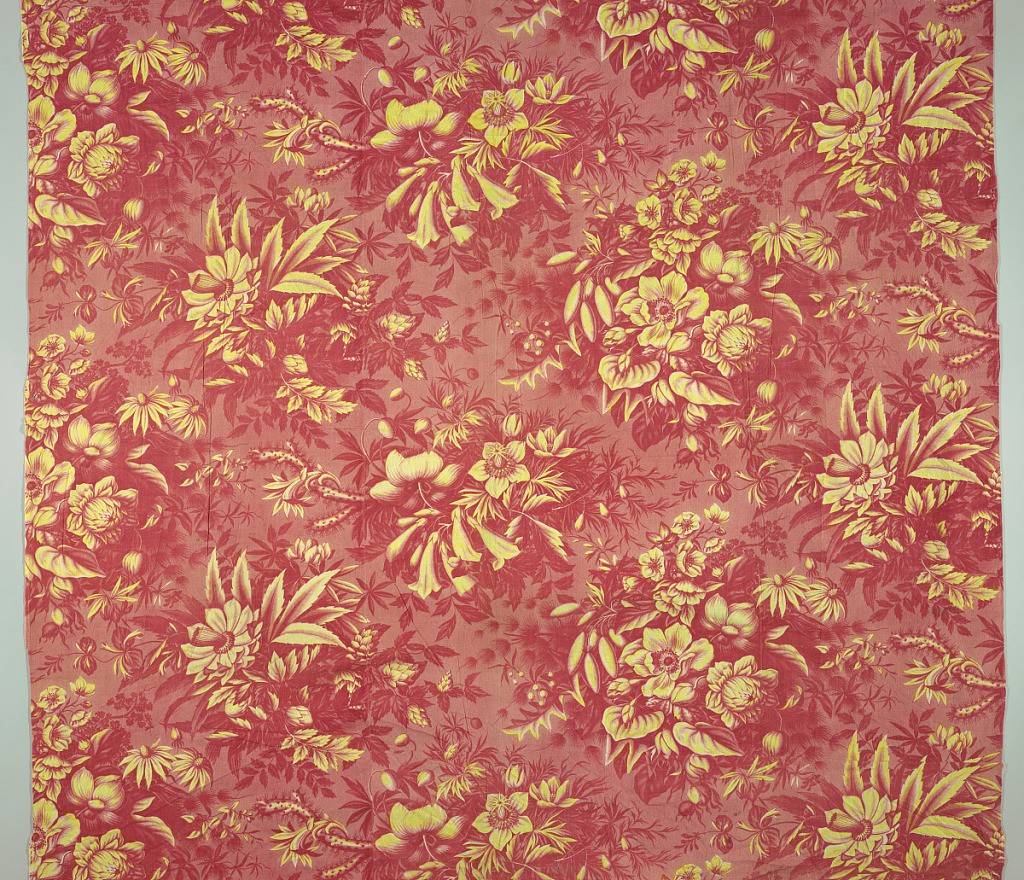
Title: Textile
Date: ca. 1840
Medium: cotton Technique: roller printed on plain weave
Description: Flowers and cactus plants in red and yellow.